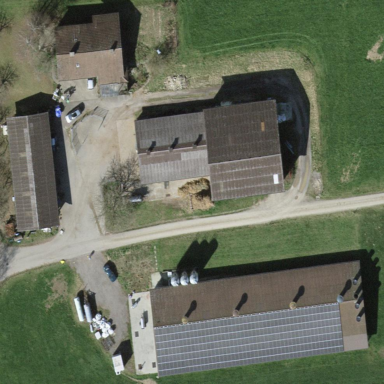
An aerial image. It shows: Farm with farmyard.